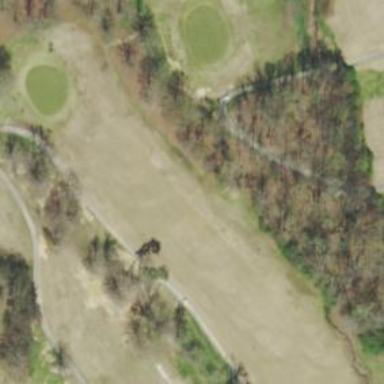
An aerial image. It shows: View of golf hole.